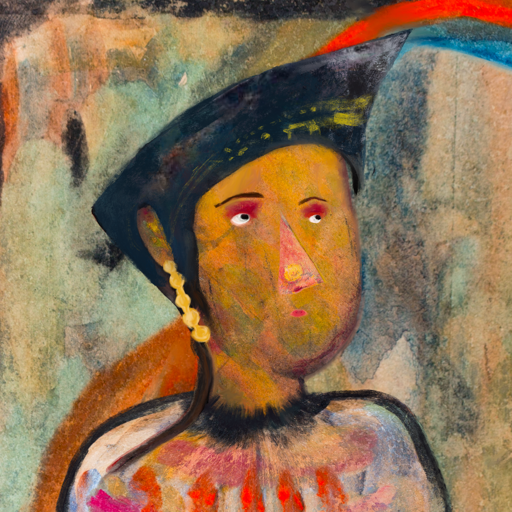
Background: Childish, Head And Neck Side: Gypsy_Mother, Face Side: Irani, Bust: Childish, Hair Side: Blank, Head Accessory: Irani, Second Necklace: Blank, Necklace: Blank, Baby: Blank